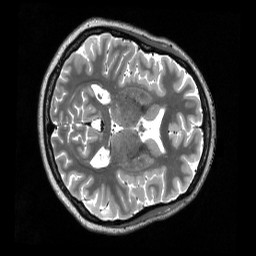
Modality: T2w
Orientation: axial
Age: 29
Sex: female
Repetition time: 3.2 s
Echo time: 0.563 s